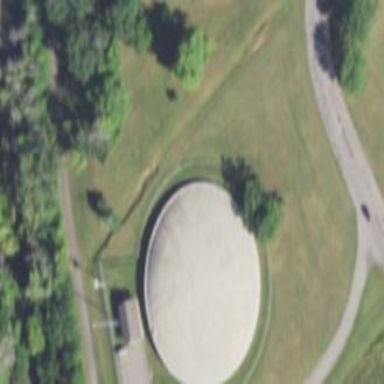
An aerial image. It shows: Covered man-made reservoir.